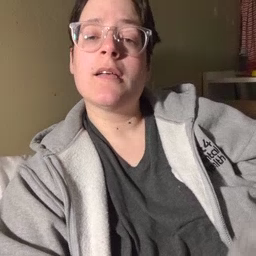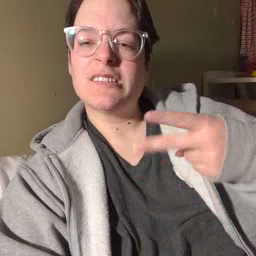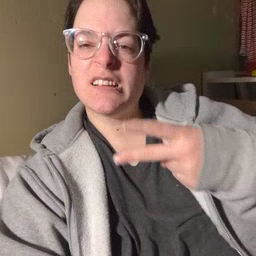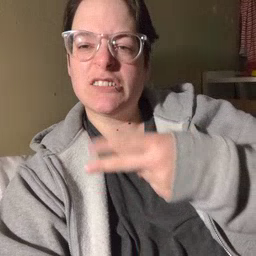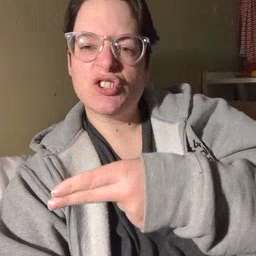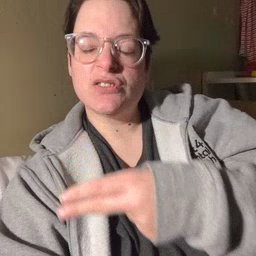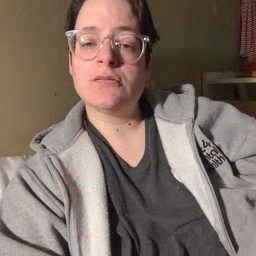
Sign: scissors